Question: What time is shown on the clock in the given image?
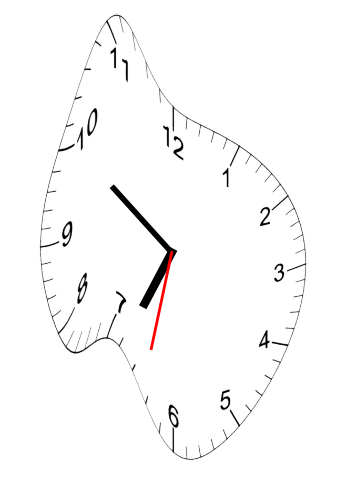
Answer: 06:50:32